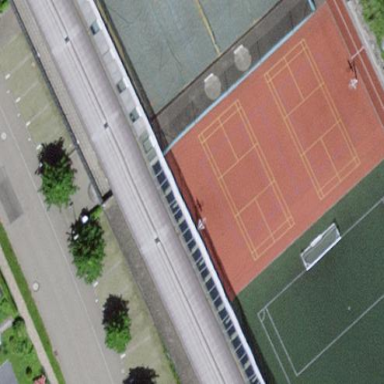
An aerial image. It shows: Tartan basketball court located on pitch designated for leisure land.